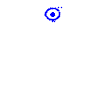
Particle: pion